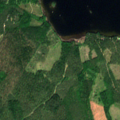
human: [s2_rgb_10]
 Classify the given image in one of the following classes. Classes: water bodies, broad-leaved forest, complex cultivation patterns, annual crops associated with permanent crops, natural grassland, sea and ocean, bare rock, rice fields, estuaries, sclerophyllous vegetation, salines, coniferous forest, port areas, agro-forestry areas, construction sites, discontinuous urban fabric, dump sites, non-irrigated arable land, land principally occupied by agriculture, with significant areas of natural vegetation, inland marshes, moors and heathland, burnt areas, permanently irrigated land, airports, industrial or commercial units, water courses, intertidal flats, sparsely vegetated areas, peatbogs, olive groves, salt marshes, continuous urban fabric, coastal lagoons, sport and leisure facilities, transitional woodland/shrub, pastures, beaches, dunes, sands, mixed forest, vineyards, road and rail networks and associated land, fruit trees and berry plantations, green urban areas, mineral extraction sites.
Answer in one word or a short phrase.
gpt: coniferous forest, mixed forest, water bodies